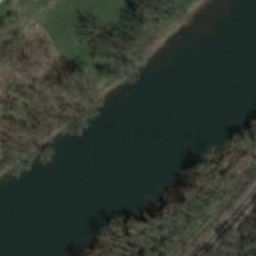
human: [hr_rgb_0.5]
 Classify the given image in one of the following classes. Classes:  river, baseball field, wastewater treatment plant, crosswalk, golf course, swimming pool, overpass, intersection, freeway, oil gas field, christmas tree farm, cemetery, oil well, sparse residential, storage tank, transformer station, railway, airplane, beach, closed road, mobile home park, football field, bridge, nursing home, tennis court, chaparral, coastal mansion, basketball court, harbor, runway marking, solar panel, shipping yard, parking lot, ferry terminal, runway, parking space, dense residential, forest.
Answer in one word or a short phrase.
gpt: river